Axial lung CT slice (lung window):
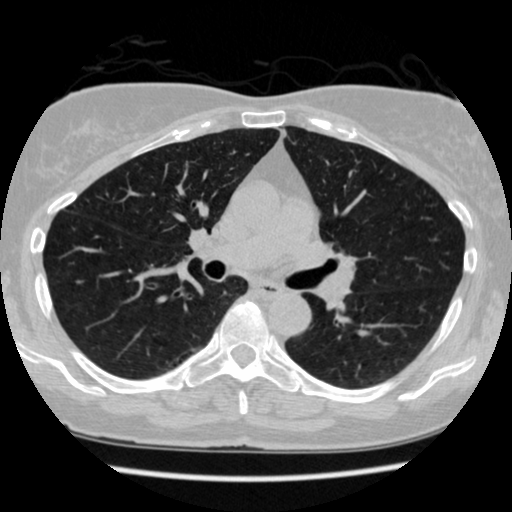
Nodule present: yes
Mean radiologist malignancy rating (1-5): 1